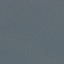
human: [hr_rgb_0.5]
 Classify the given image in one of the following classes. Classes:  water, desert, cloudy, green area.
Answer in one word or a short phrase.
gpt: water